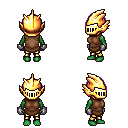
a pixel art fantasy rpg character, female body template, orc, green skin, brown tunic, gold greaves, purple parted hairstyle, gold helm, metal gloves, four views (front, back, left, right), 2x2 character sprite sheet, small pixel art, hard edges, no anti-aliasing